【题型】解答题　【知识点】解析几何　【难度】easy
在等腰直角三角形 $ABC$ 中，$AB=AC=4$，点 $P$ 是边 $AB$ 上异于 $A,B$ 的一点，光线从点 $P$ 出发，经 $BC,CA$ 反射后又回到原点 $P$，光线 $QR$ 经过 $\triangle ABC$ 的重心 $G$。以点 $A$ 为坐标原点，以 $AB$ 为 $x$ 轴（$\overrightarrow{AB}$ 为正方向），建立平面直角坐标系.

(1)求 $\triangle ABC$ 的重心 $G$ 的坐标，及点 $P$ 的坐标.

(2)求 $\triangle PQR$ 的周长.
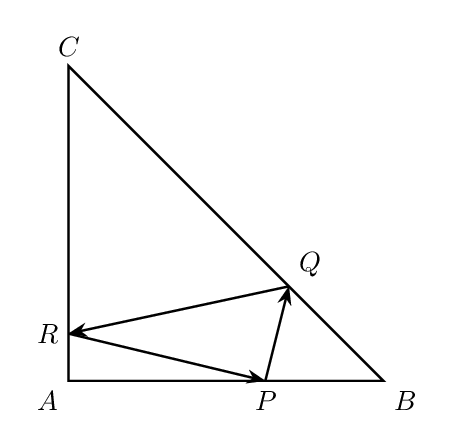
【解答】
【答案】(1) $G\left(\frac{4}{3},\frac{4}{3}\right), P\left(\frac{4}{3},0\right)$

(2) $\frac{8\sqrt{5}}{3}$

【分析】(1) 建立坐标系，确定三角形顶点坐标，即可求得重心 $G$ 的坐标；设 $P(a,0)$，$P$ 关于直线 $BC,AC$ 的对称点分别设为 $P_1,P_2$，表示出 $P_1,P_2$ 的坐标，根据光线反射原理可知 $P_1,P_2,Q,R$ 共线，结合重心坐标即可求得点 $P$ 的坐标.

(2) 根据对称知识可知 $\triangle PQR$ 的周长即为 $|P_1P_2|$，利用两点间距离公式可求得答案.

【详解】(1) 如图所示：

以 $A$ 为坐标原点，以 $AB,AC$ 为 $x,y$ 轴建立平面直角坐标系，

则 $A(0,0), B(4,0), C(0,4)$，

故 $\triangle ABC$ 的重心 $G$ 的坐标为 $\left(\frac{0+4+0}{3},\frac{0+0+4}{3}\right)$，即 $\left(\frac{4}{3},\frac{4}{3}\right)$；

设 $P(a,0)$，$P$ 关于直线 $BC,AC$ 的对称点分别设为 $P_1,P_2$，

则 $P_2(-a,0)$，设 $P_1(x_0,y_0)$，

直线 $BC$ 的方程为 $x+y-4=0$，则 $\begin{cases} \frac{y_0-0}{x_0-a}=1 \\ \frac{x_0+a}{2}+\frac{y_0+0}{2}=4 \end{cases}$

解得 $\begin{cases} x_0=4 \\ y_0=4-a \end{cases}$，即 $P_1(4,4-a)$，

由光的反射原理可知 $P_1,P_2,Q,R$ 共线，且光线经过 $\triangle ABC$ 的重心，

故 $\frac{4-a-0}{4-(-a)} = \frac{\frac{4}{3}-0}{\frac{4}{3}-(-a)}$，解得 $a=\frac{4}{3}$ 或 $a=0$（舍去），

故点 $P$ 的坐标为 $\left(\frac{4}{3},0\right)$.

(2) 由 (1) 可得 $a=\frac{4}{3}$，所以 $P_1(4,4-a)$ 即为 $P_1\left(4,\frac{8}{3}\right)$，$P_2(-a,0)$ 即为 $P_2\left(-\frac{4}{3},0\right)$，

由题意可知 $|PQ|=|QP_1|, |PR|=|RP_2|$，

故 $\triangle PQR$ 的周长为 $|PQ|+|PR|+|RQ| = |QP_1|+|RP_2|+|RQ| = |P_1P_2| = \sqrt{\left(4+\frac{4}{3}\right)^2 + \left(\frac{8}{3}-0\right)^2} = \frac{8\sqrt{5}}{3}$.
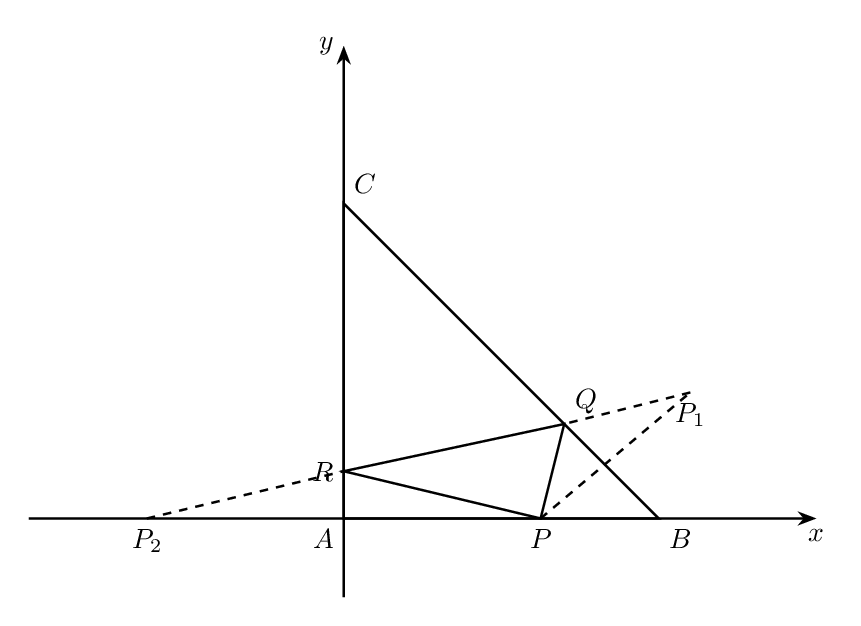